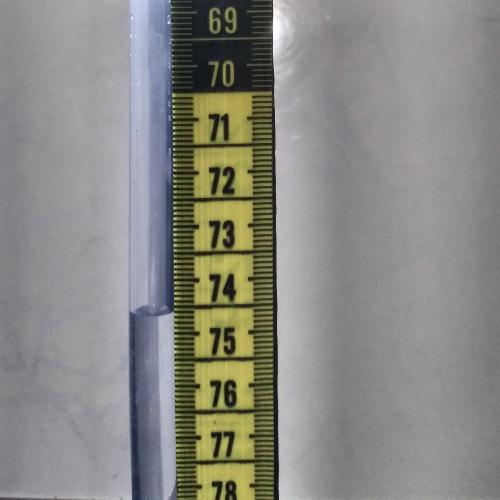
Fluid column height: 74.6 cm